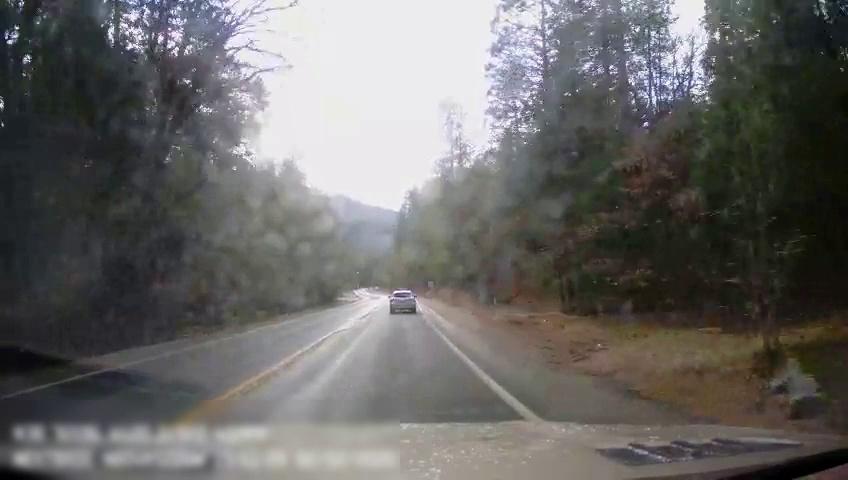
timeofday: Day
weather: Sunny
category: Drivable Space
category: Vehicles | SUV
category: Lanes | Current Lane
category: Lanes | Opposite Lane
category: Lanes | Opposite Lane
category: Traffic | Signs